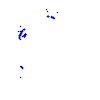
Particle: pion